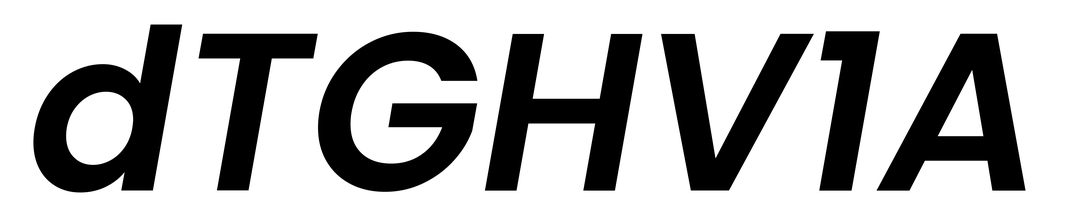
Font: Poppins-SemiBoldItalic